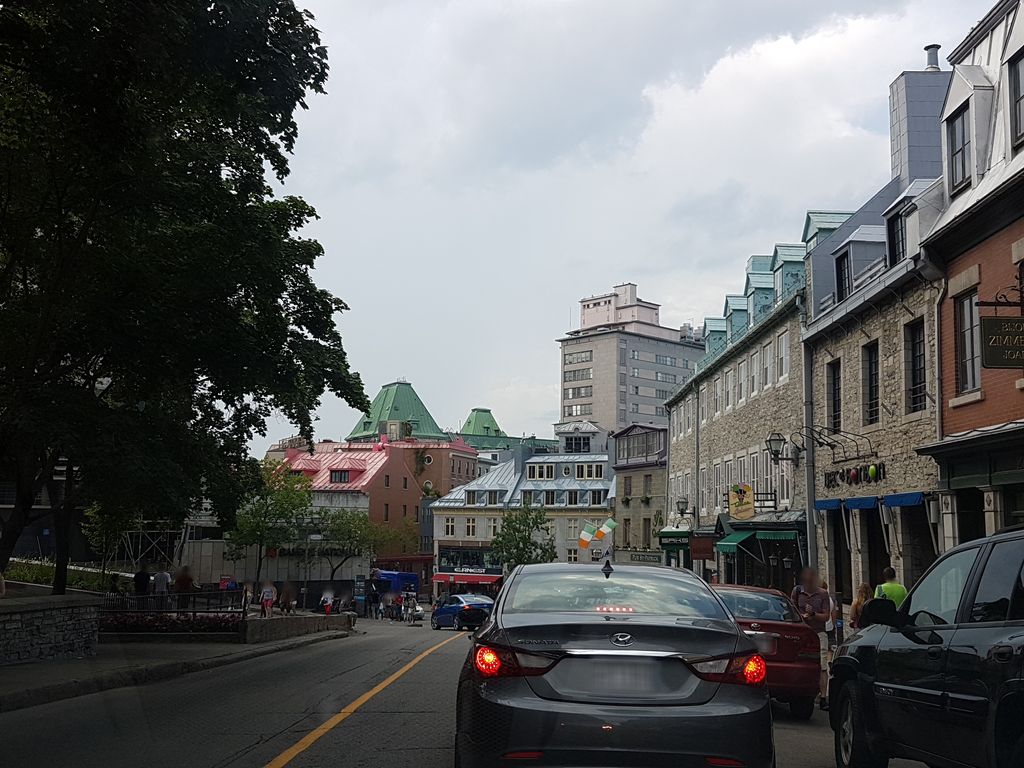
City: quebec_city